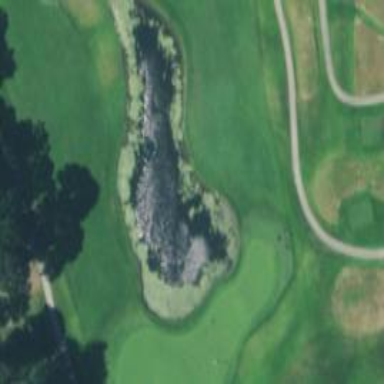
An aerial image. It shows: Golf green.